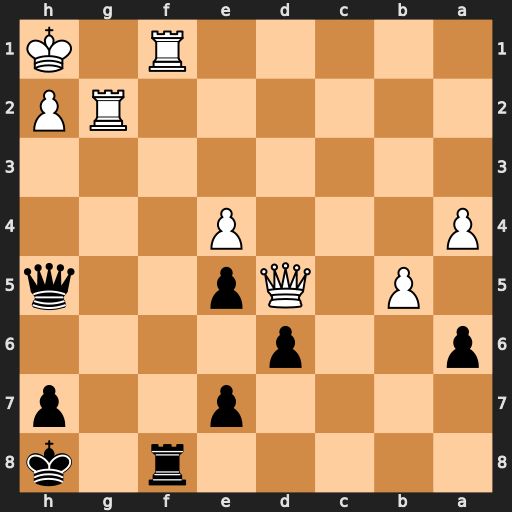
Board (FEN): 5r1k/4p2p/p2p4/1P1Qp2q/P3P3/8/6RP/5R1K
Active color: b
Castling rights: -
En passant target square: -
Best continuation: Rxf1+ Rg1 Qf3#